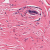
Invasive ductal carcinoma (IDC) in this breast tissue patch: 0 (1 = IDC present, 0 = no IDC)